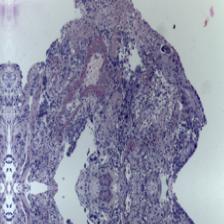
Diagnosis: OSCC